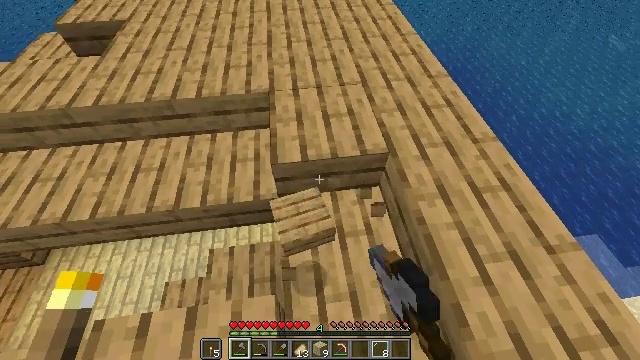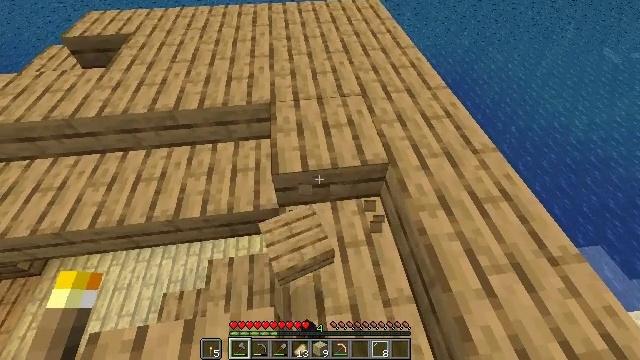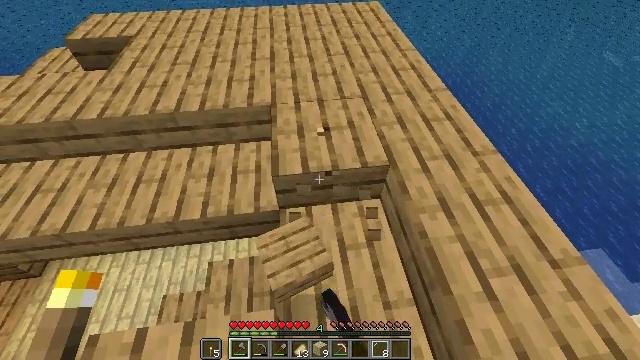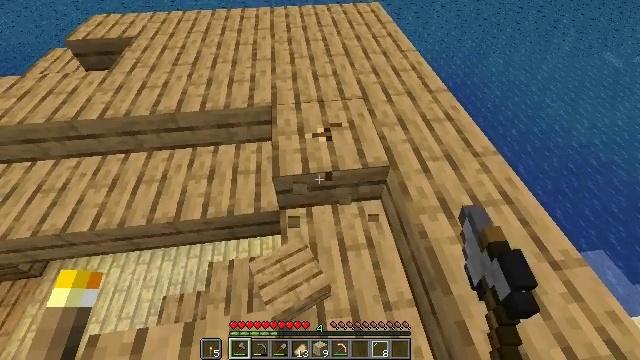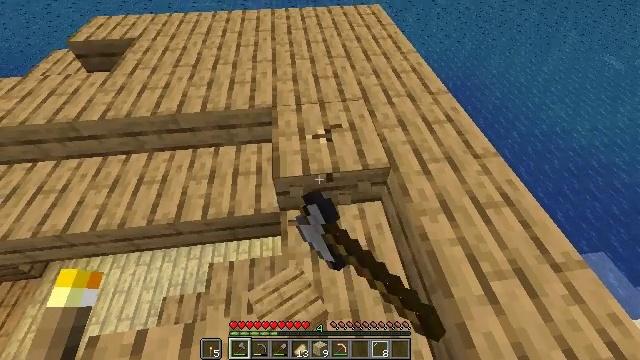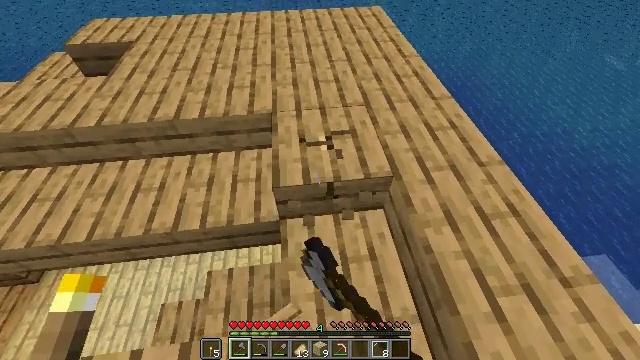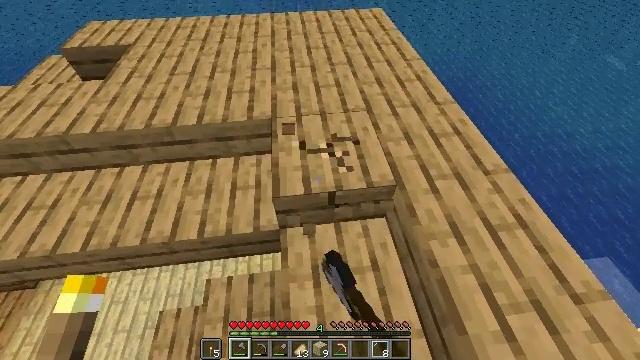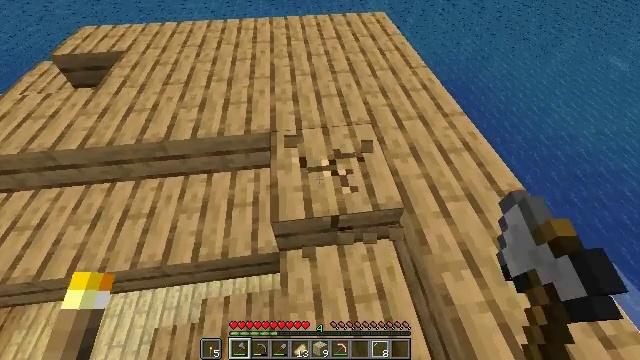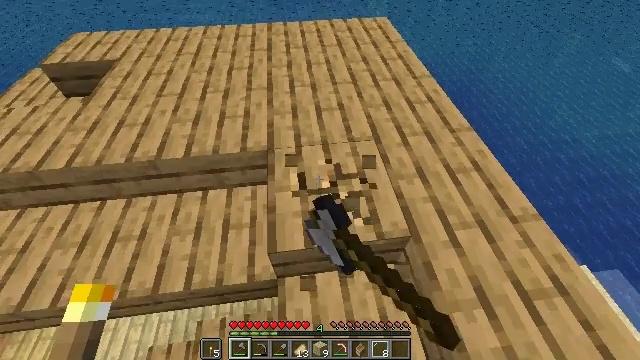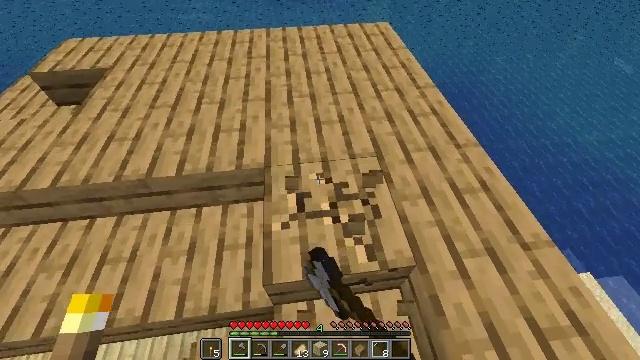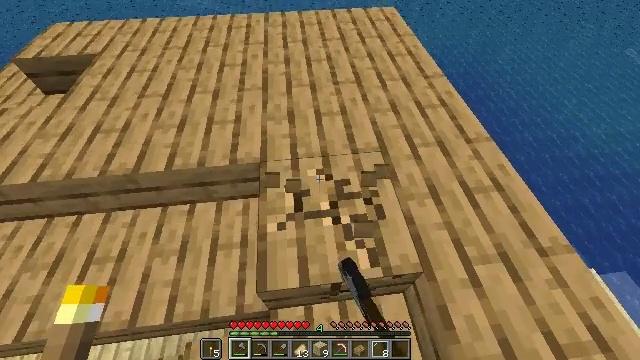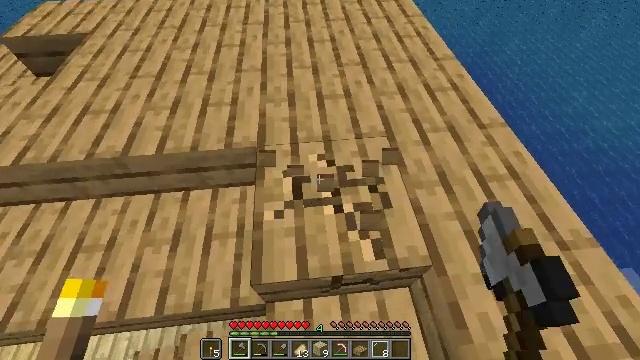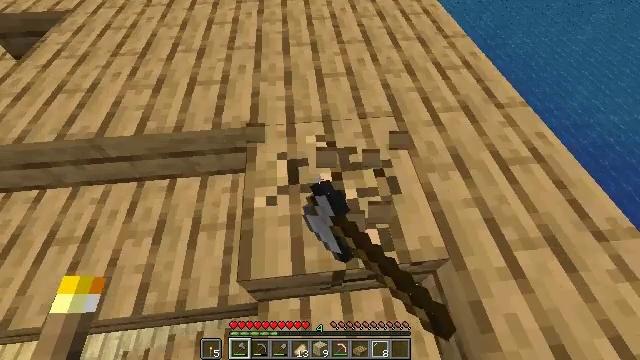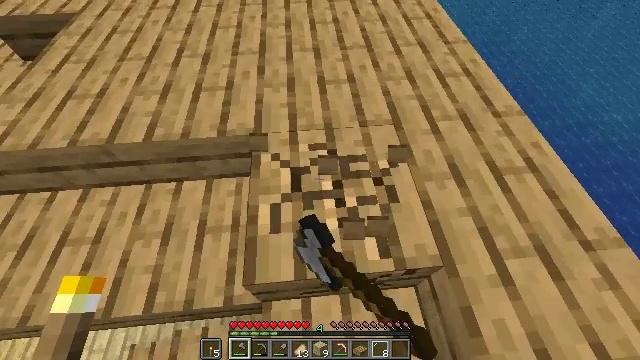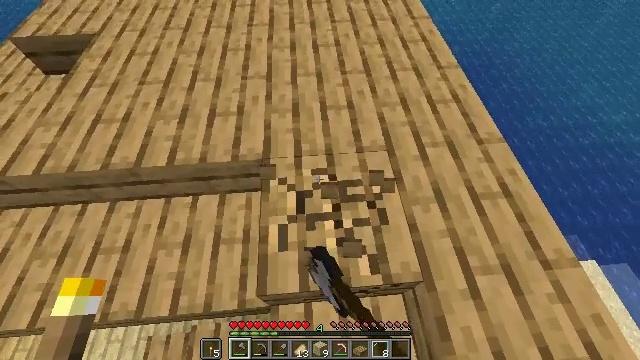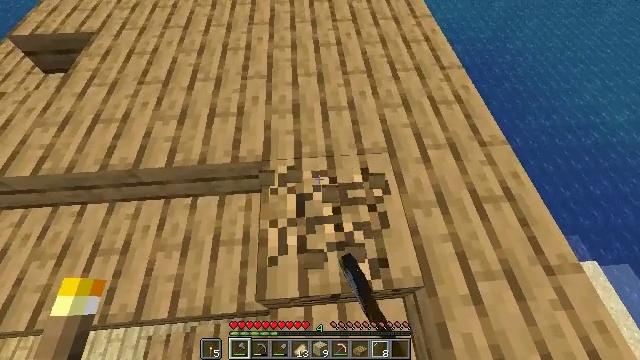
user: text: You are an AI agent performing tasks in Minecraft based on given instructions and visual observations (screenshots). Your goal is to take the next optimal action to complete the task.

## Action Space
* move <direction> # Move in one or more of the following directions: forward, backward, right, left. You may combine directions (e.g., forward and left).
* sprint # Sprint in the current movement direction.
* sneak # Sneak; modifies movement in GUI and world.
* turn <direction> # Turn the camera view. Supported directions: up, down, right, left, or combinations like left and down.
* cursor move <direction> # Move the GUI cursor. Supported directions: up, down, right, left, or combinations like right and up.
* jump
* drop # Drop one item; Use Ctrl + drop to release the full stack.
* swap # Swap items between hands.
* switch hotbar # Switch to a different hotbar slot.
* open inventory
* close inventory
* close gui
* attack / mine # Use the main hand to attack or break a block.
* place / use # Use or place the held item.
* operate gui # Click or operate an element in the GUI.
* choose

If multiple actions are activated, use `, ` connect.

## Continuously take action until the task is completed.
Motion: motion action
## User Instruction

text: Dig up the oak slab used in construction.
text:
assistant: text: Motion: turn up, attack / mine
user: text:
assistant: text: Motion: attack / mine
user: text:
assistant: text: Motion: attack / mine
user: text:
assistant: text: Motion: attack / mine
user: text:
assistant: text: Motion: move forward, attack / mine
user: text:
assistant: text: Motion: move forward, attack / mine
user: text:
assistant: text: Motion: move forward, attack / mine
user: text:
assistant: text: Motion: move forward, attack / mine
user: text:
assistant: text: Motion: move forward, attack / mine
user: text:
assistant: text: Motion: turn down, attack / mine
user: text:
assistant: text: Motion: turn down, attack / mine
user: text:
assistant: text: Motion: attack / mine
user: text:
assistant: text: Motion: turn down, attack / mine
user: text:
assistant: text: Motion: turn down, attack / mine
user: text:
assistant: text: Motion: attack / mine
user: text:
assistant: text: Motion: attack / mine
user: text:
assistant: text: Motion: attack / mine
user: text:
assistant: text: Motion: attack / mine
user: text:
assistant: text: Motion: attack / mine
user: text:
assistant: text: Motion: attack / mine
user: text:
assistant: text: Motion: turn down, attack / mine
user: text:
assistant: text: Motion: attack / mine
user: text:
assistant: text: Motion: attack / mine